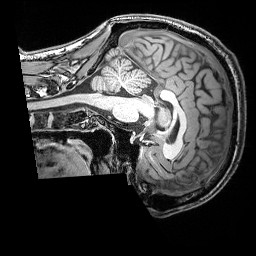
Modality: T1w
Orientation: sagittal
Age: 27
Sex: male
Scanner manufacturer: siemens
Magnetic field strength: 3 T
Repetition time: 2.53 s
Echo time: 0.00388 s